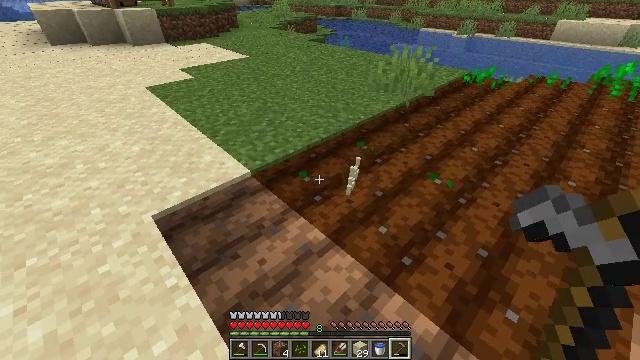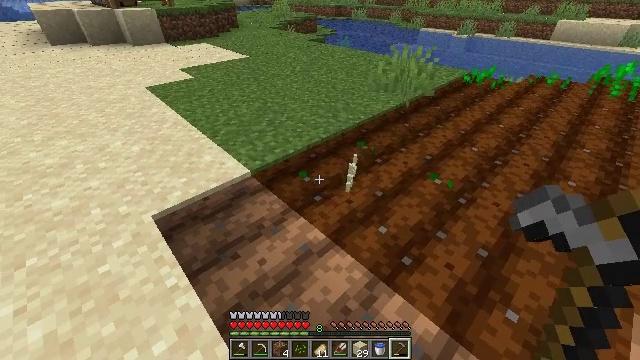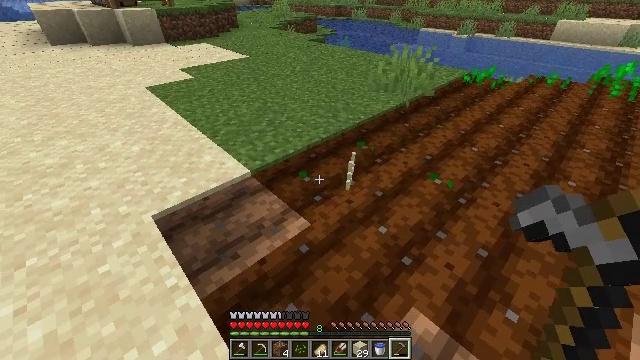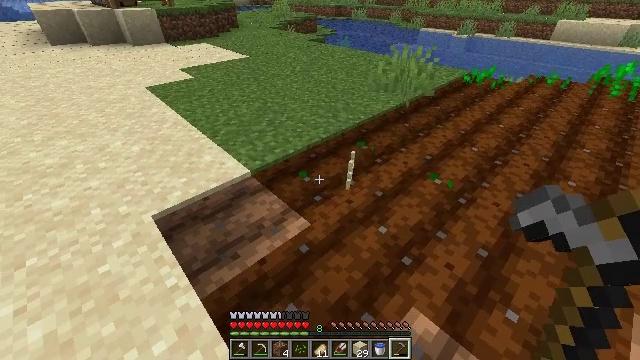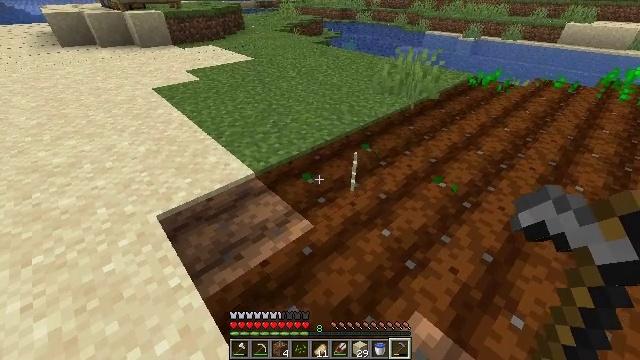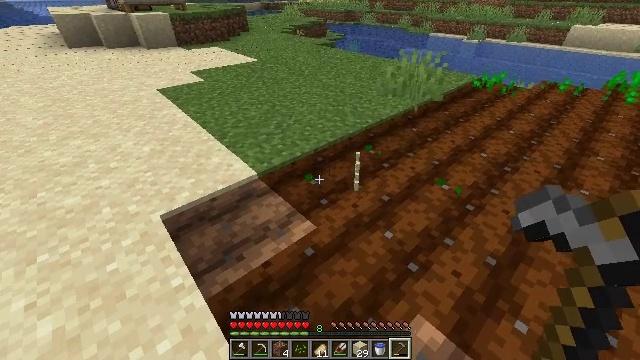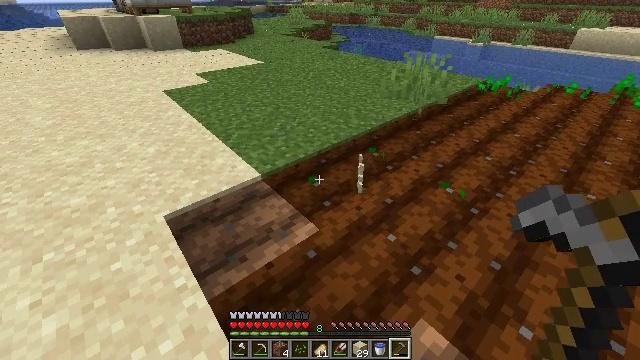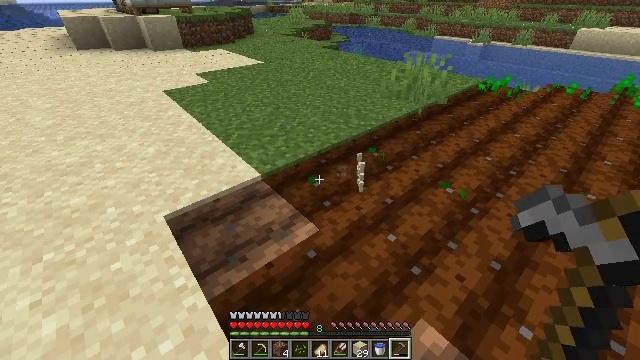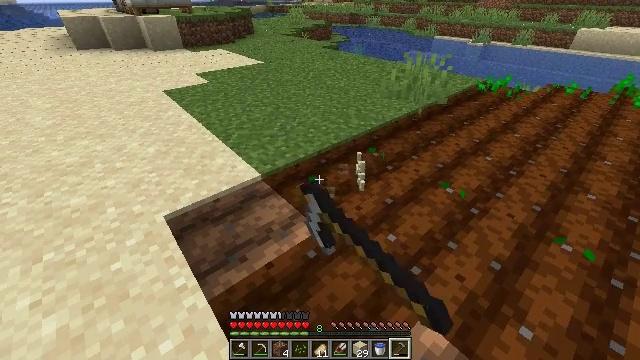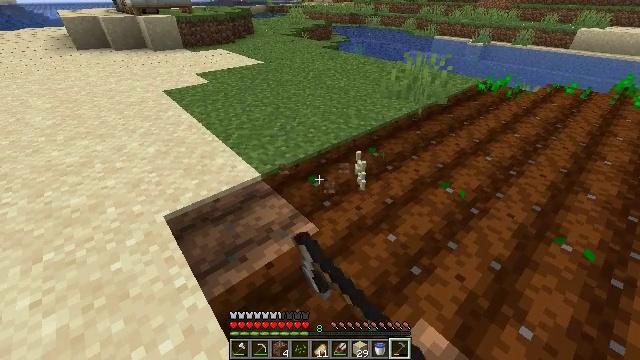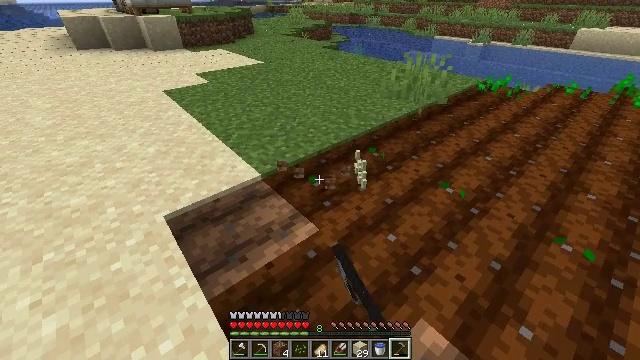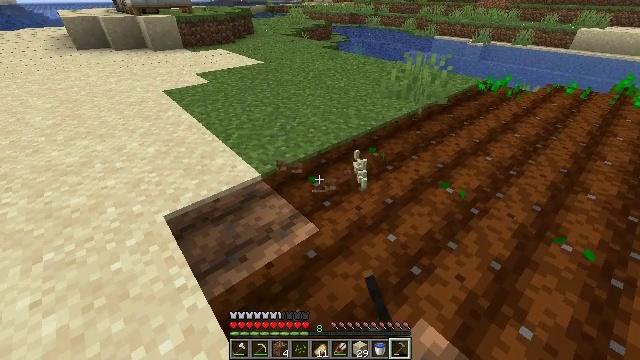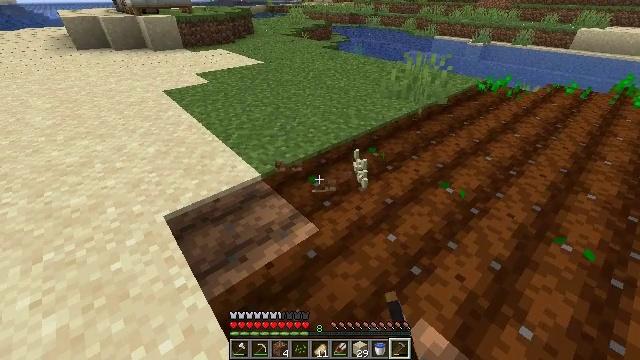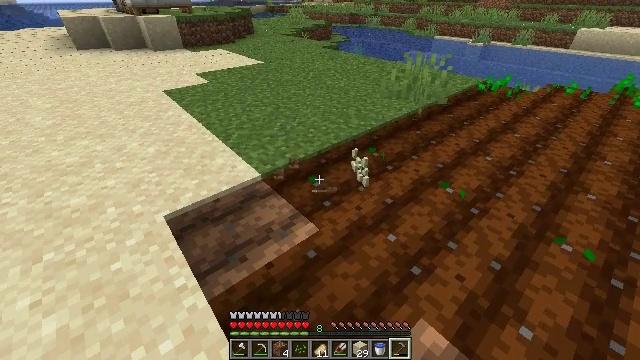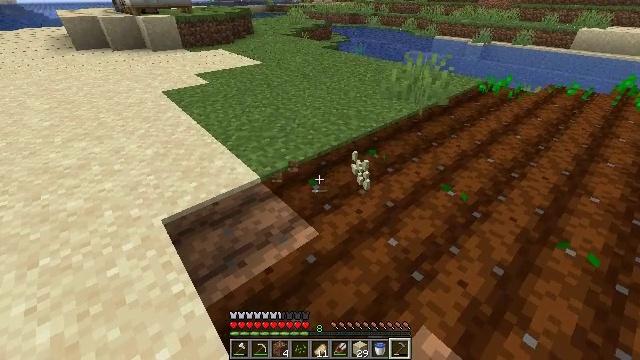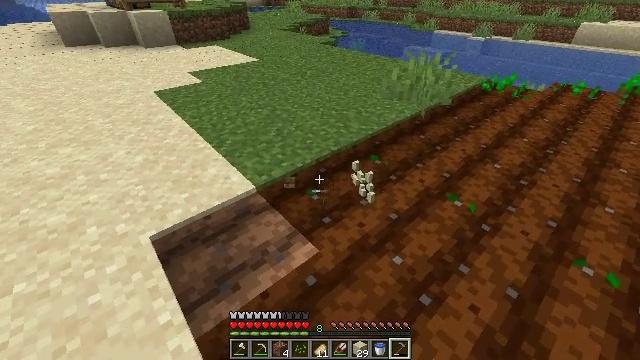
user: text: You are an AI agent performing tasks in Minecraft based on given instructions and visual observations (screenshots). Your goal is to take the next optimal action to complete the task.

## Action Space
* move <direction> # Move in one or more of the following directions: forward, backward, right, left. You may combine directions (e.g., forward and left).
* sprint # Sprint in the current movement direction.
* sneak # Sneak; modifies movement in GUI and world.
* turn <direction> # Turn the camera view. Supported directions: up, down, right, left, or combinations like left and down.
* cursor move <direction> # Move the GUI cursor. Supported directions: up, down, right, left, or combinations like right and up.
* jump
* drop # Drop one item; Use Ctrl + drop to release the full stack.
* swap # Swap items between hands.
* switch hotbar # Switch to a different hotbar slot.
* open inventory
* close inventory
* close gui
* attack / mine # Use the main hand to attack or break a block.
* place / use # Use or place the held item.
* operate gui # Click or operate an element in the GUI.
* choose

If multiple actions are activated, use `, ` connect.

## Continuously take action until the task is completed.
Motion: motion action
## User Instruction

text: Harvest the pumpkin stem by left-clicking.
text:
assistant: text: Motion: no_op
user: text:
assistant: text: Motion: no_op
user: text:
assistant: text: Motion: no_op
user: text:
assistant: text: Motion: turn left
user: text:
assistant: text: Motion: no_op
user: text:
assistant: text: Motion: no_op
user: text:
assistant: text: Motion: attack / mine
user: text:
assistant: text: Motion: attack / mine
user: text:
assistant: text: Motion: attack / mine
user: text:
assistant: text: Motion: attack / mine
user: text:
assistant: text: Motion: no_op
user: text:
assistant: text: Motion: no_op
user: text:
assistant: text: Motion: no_op
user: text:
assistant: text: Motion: move forward
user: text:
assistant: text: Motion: move forward
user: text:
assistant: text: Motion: move forward, turn right and down
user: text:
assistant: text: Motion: move forward, turn down
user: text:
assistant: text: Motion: move forward
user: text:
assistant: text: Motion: move forward, turn down
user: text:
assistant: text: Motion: move forward, turn down
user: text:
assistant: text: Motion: move forward, turn left and down
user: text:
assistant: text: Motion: turn left and down
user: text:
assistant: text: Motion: turn down
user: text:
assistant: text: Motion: turn right and down
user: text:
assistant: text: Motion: turn right and down, attack / mine
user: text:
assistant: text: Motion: turn right, attack / mine
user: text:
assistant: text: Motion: attack / mine
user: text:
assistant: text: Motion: no_op
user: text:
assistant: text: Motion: no_op
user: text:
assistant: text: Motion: turn up